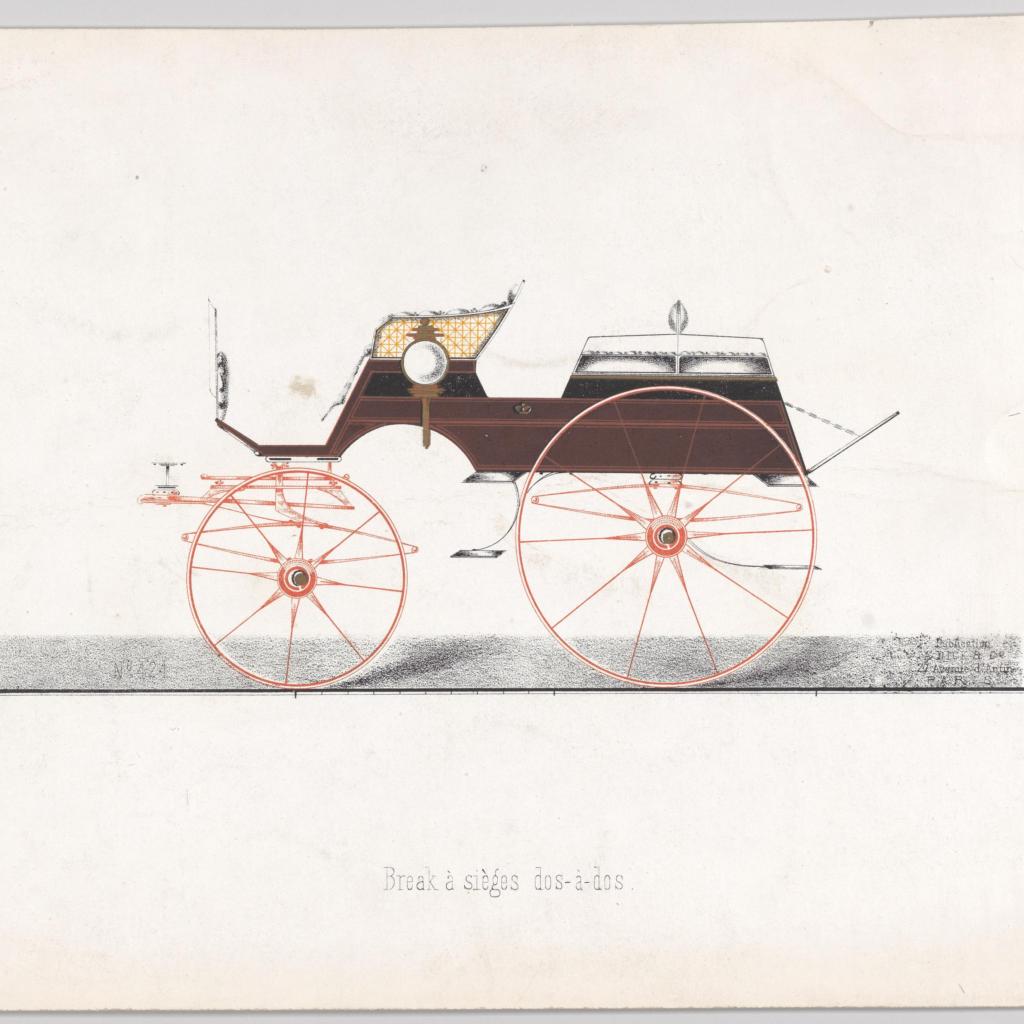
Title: Design for Dos-A-Dos Phaeton Carriage
Object type: Print
Artist: Anonymous, French, 19th century —
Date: ca. 1870
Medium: Hand colored lithograph with gum arabic and metallic ink and printed image
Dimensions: sheet: 6 3/16 x 9 1/8 in. (15.7 x 23.2 cm)
Classification: Prints
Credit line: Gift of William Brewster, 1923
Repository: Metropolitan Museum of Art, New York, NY